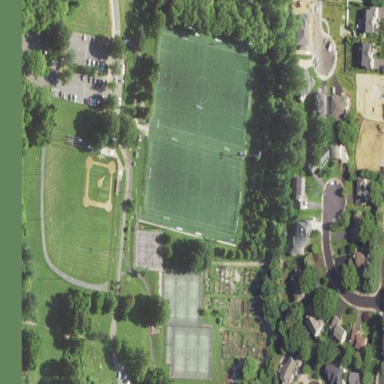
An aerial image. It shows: Soccer pitch for outdoor sports and leisure activities.